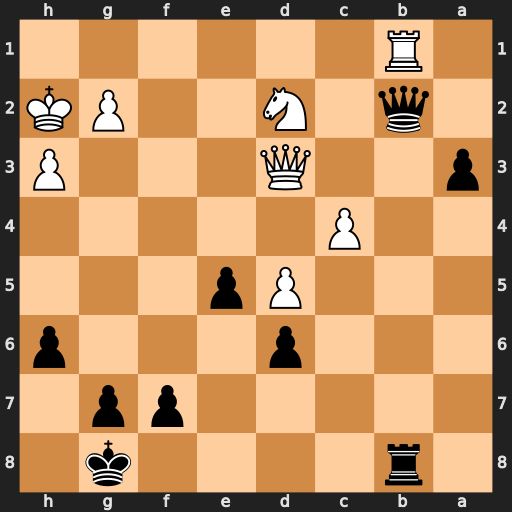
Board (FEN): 1r4k1/5pp1/3p3p/3Pp3/2P5/p2Q3P/1q1N2PK/1R6
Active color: b
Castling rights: -
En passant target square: -
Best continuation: Qxb1 Nxb1 a2 Nc3 a1=Q